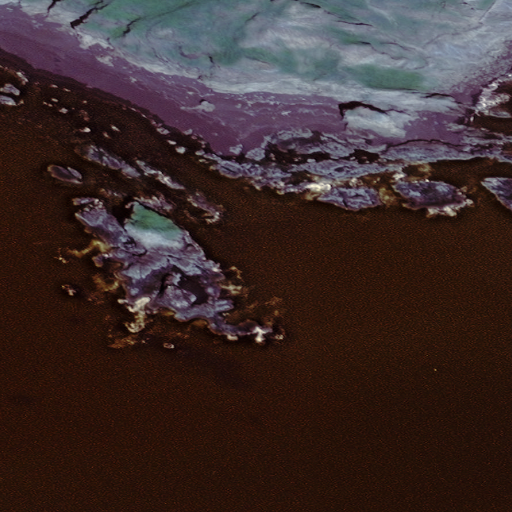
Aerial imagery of island in Alaska named Prominent Rock containing only unknown